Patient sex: M
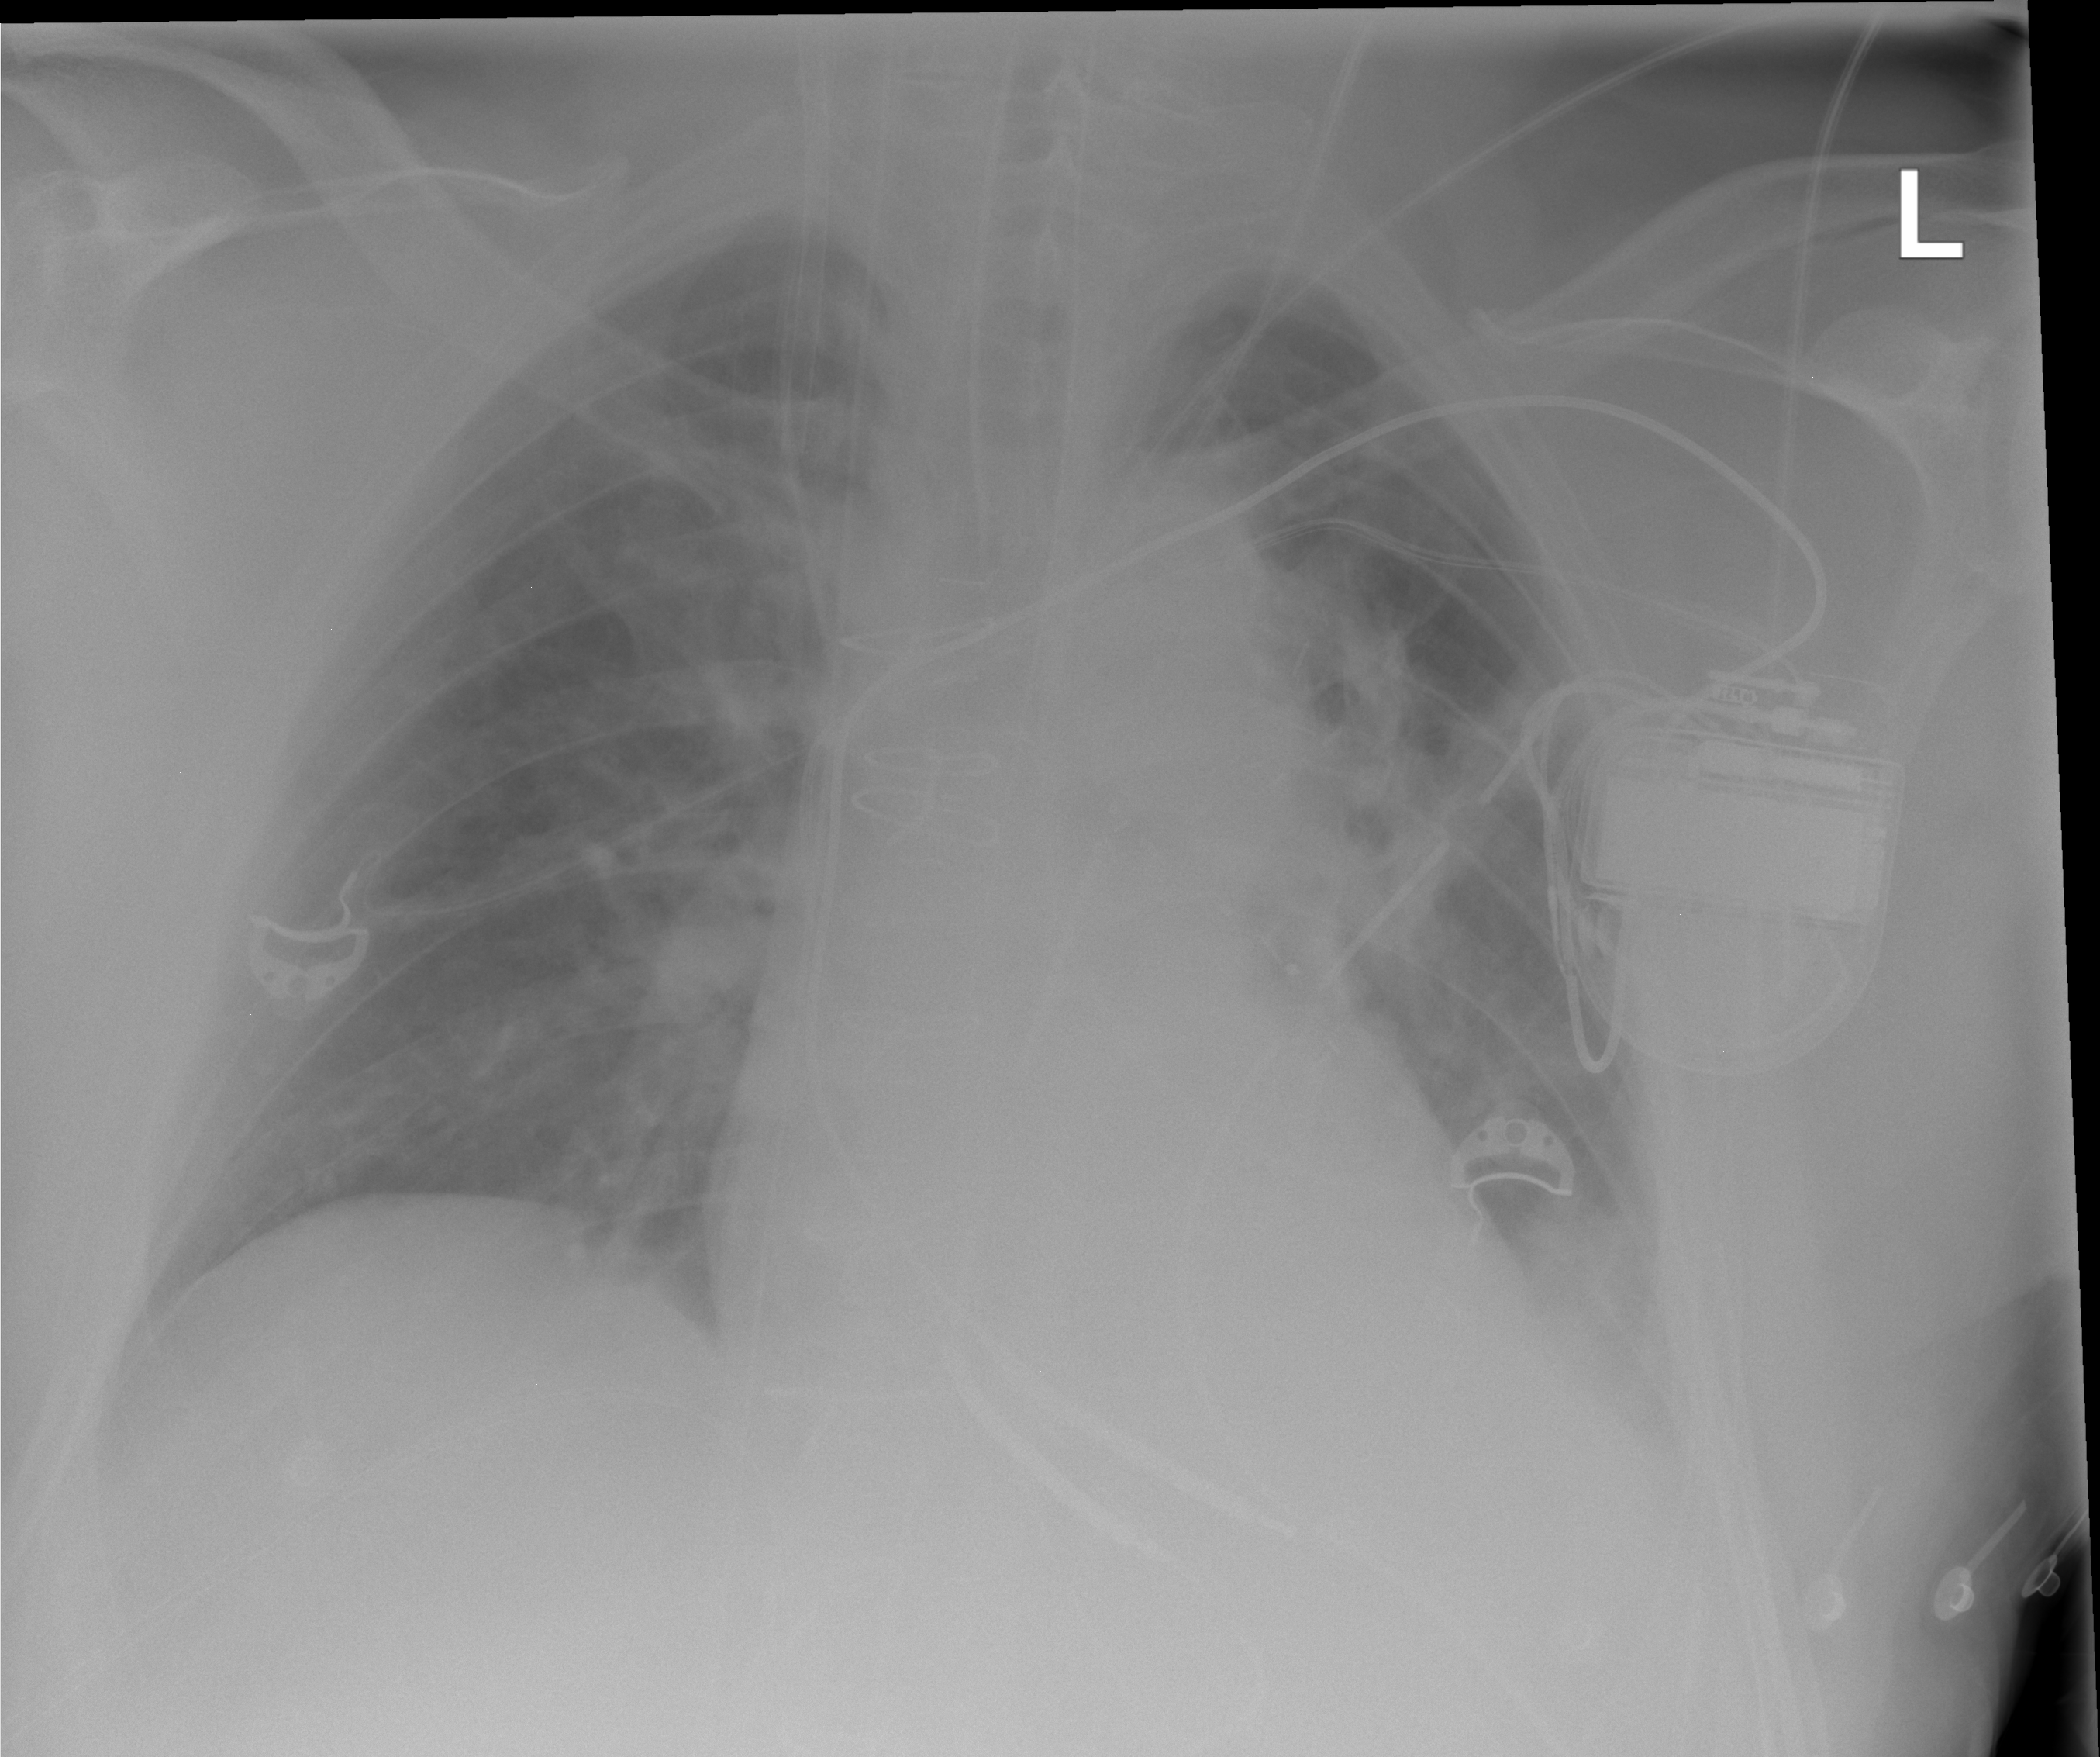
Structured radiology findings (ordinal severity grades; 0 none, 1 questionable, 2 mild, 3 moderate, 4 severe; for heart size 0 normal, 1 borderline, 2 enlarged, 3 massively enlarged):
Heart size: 0
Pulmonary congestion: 0
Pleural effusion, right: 0
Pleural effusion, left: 2
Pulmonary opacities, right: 0
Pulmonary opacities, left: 2
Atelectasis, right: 0
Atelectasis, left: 2